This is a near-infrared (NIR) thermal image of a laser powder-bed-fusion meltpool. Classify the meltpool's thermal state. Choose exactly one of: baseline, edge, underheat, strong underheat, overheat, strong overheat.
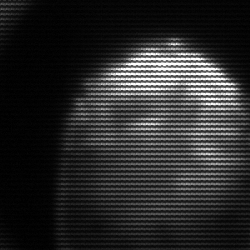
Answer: edge